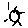
Label: sun